Воронку ставят на стол вверх дном, как показано на рисунке, и заливают в неё $1000~см^3$ воды. Площадь, занимаемая воронкой на столе составляет $200~см^2$, а высота воды равна $18~см$.
Чему равно минимальное значения массы воронки при которой она не оторвётся от стола?
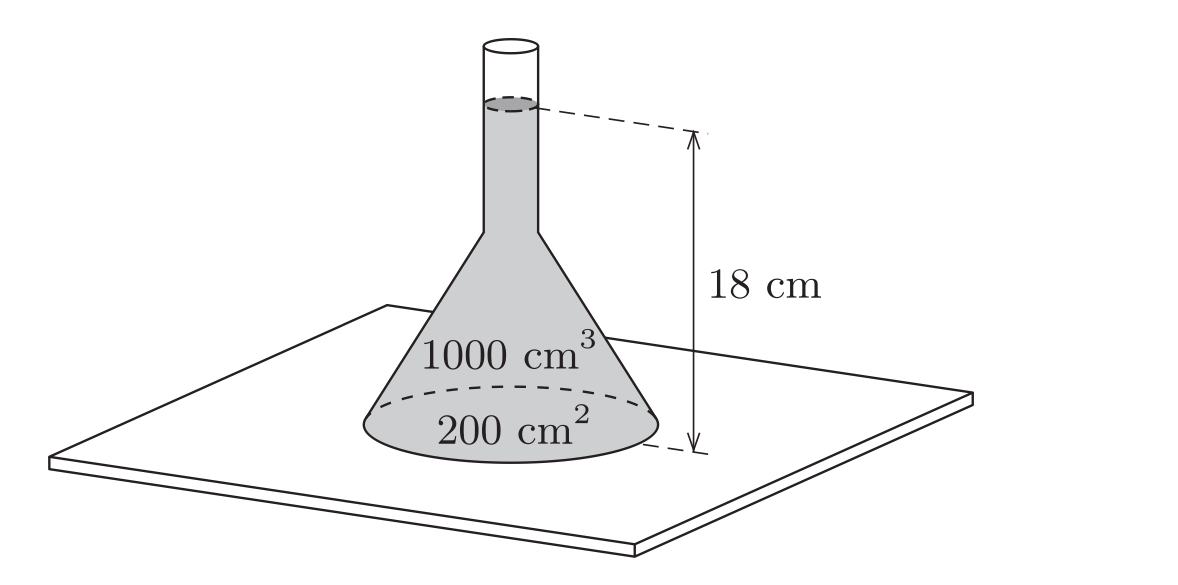
Ответ: $m = 2.6~кг$
Темы:
T, Механика, Гидростатика, 200 задач, Давление